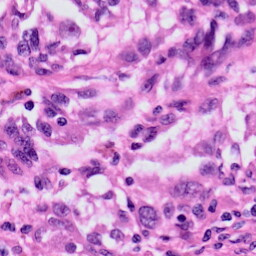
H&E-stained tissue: Skin